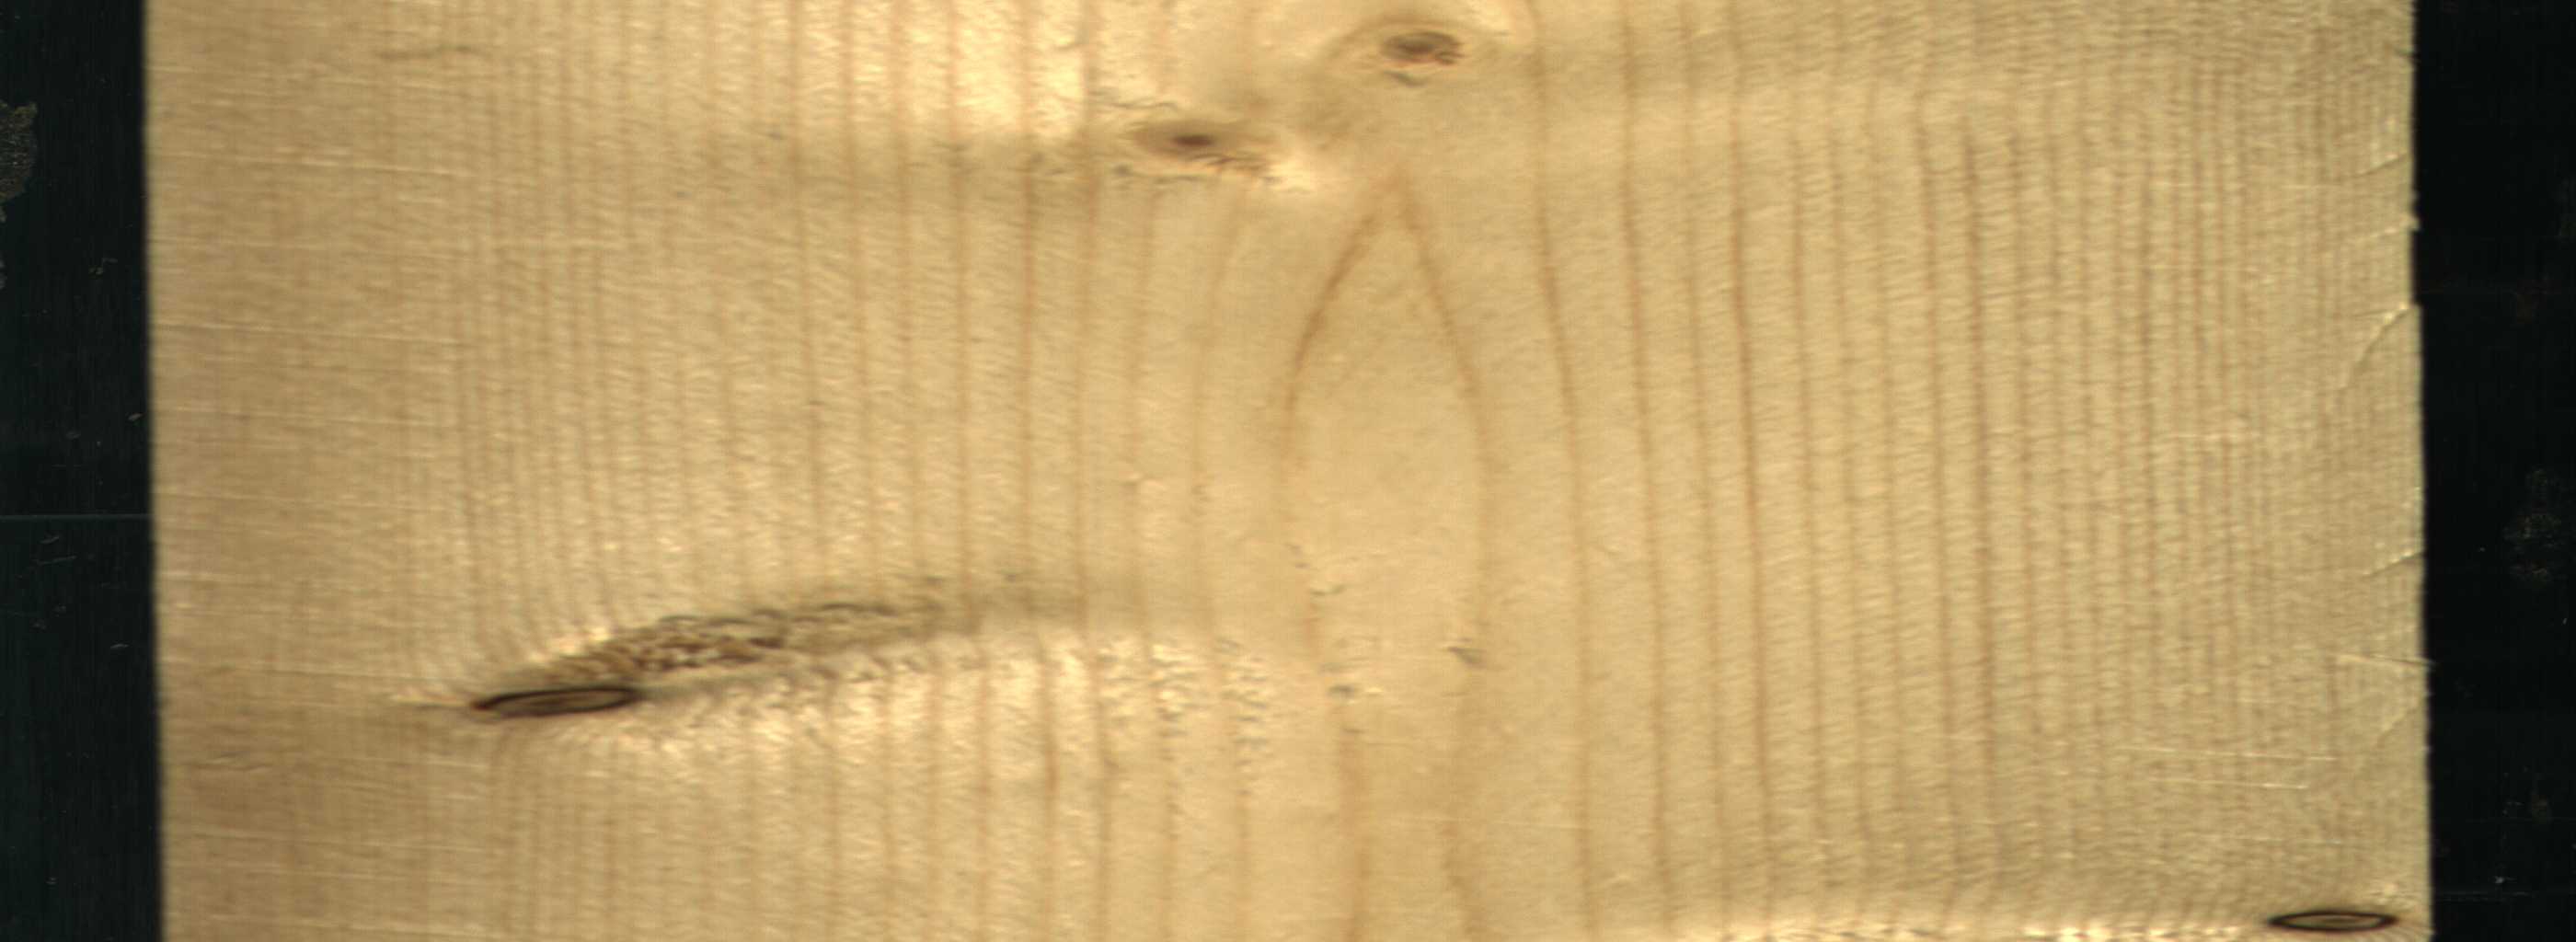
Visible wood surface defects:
Dead_Knot
Dead_Knot
Live_Knot
Live_Knot